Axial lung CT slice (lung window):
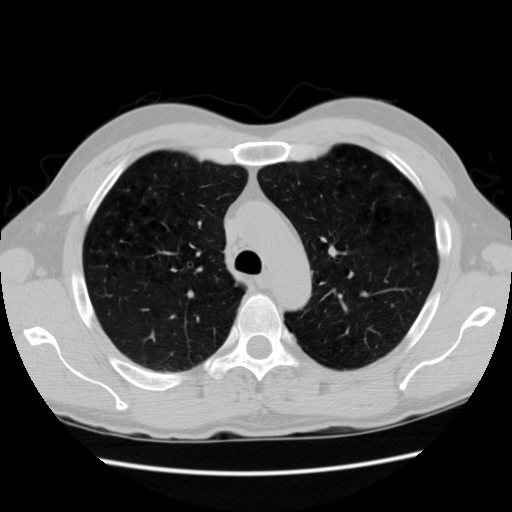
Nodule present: no